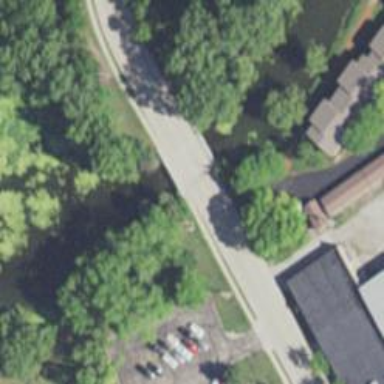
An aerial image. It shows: Footway bridge.